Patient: sex M, age 46
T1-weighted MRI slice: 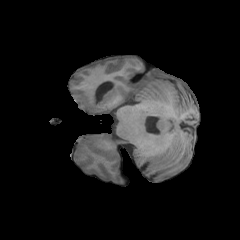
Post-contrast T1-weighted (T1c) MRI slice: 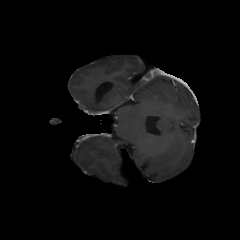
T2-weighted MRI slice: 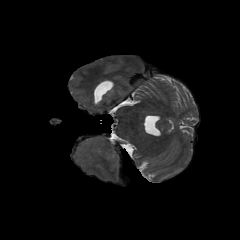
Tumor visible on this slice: no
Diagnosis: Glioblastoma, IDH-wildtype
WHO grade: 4